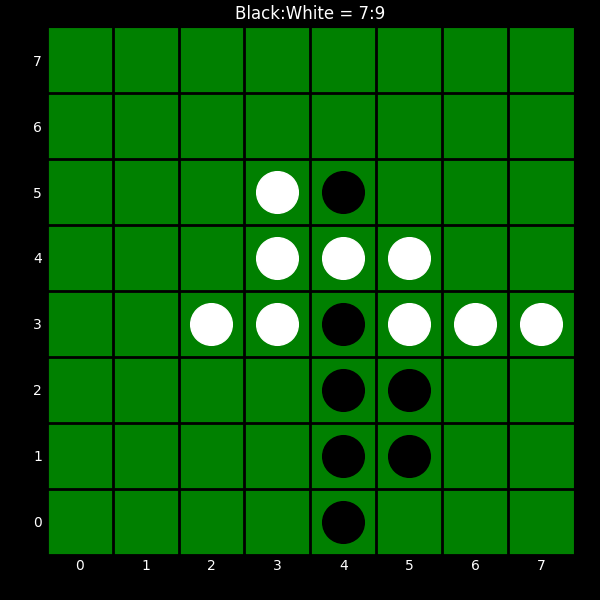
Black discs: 7
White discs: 9